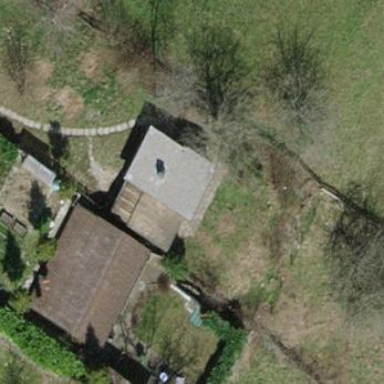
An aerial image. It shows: Allotment house.